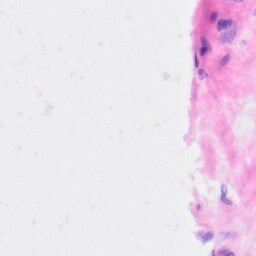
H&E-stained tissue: Kidney